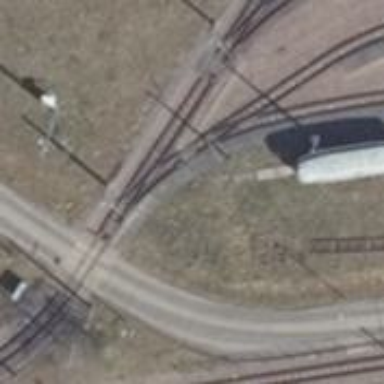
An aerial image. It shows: Railway switch with the turnout side on the right.